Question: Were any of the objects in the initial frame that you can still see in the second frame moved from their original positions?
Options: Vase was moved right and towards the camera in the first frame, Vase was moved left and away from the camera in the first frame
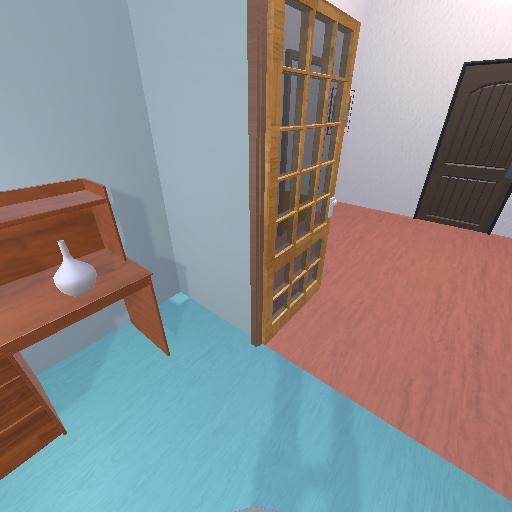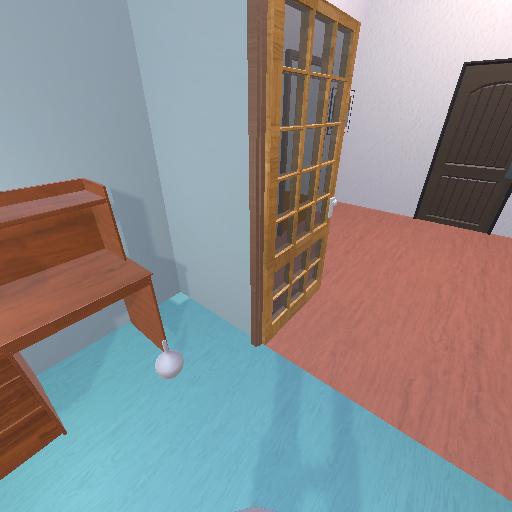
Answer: Vase was moved right and towards the camera in the first frame